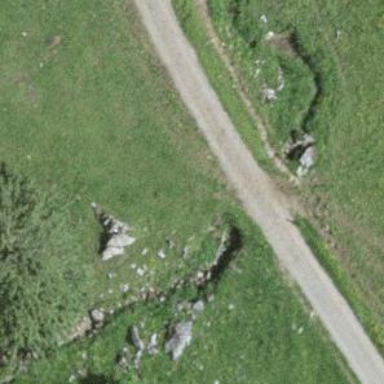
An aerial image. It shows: Culvert tunnel.